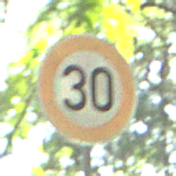
Verkehrszeichen: Geschwindigkeit30
Umgebung: Outdoor, Nature
Tageszeit: Midday
Wetter: Clear
Licht: Natural
Jahreszeit: NotSpecified
Kontrast: LowContrast